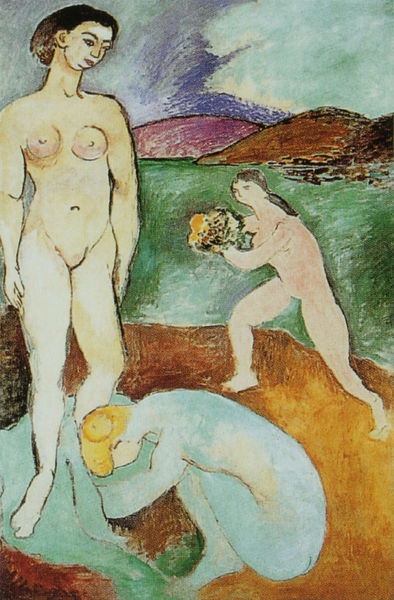
Titel: Luxus I
Künstler: Henri Matisse
Standort: Paris
Institution: Musée National d'Art Moderne - Centre Georges Pompidou
Schlagwörter: akt, berg, blau, haut, himmel, kampf, meer, nackt, wasser, wolken, badende, cezanne, fluss, frauen, gelb, grün, landschaft, mädchen, ocker, sand, see, ufer, blumen, braun, bunt, busen, femmes, frau, frisur, haar, hell, orange, tuch, wiese, beige, fauves, blond, arme, falten, knoten, stehen, hügel, boden, gewand, haare, decke, drei, rosa, früchte, brüste, dutt, strand, hocke, kauern, laufen, berge, gebirge, modern, lila, brustwarze, scham, strauß, pink, rennen, henri, springen, versteck, verstecken, matisse, henri matisse, dessin, fauvismus, hockend, plage, baignade, bord de mer, gekauert, nacjt, nus, rivage, violöett